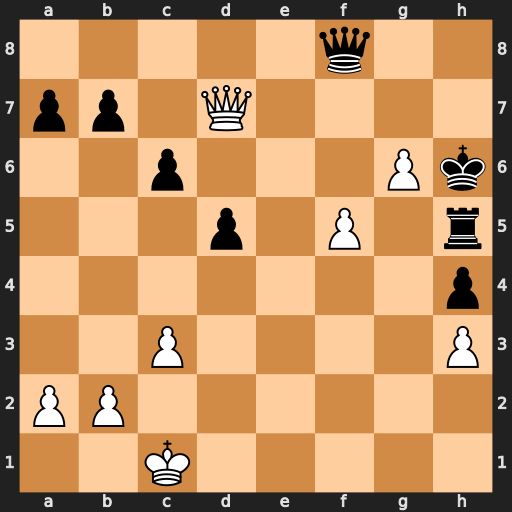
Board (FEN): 5q2/pp1Q4/2p3Pk/3p1P1r/7p/2P4P/PP6/2K5
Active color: w
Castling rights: -
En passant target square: -
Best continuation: Qh7+ Kg5 g7